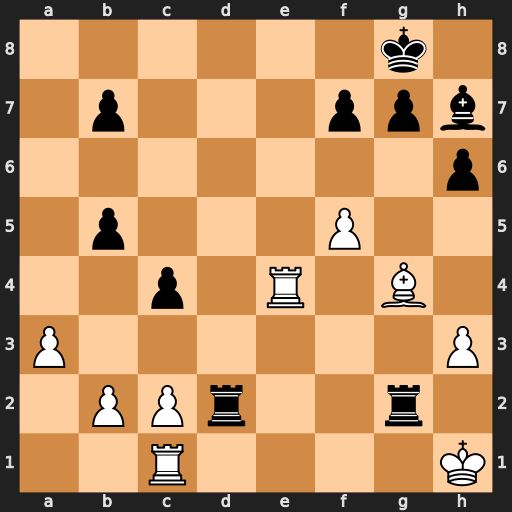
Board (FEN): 6k1/1p3ppb/7p/1p3P2/2p1R1B1/P6P/1PPr2r1/2R4K
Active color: w
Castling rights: -
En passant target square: -
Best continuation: Re8#